Question: I downloaded the "Microsoft CodeLens Code Health Indicator" VS 2013 extension ( <URL>
...and opened a simple utility. The score of my methods ran from a low of 52 to a high of 92.
The Microsoft-written method was the only one with a higher score.
'''
1 reference | maintainability 94
public Form1()
{
InitializeComponent();
}
'''
Commenting out "InitializeComponent();" raised the maintainability to the max (100), but of course, in this case at least, the ultimate in maintainability is also the negative ultimate in usability.
Is there any way to get a score of 100 on useful code?
## UPDATE
Here's some code ranked 100% maintainable:

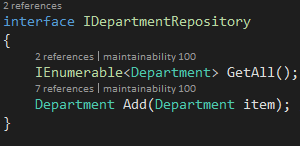
Answer: According to Microsoft's Dev Network, that maintainability reading is rated on a scale of:
- - -
Having code within the 90's is already very good code, I believe if you are at 100 then you aren't really working with anything.
As far as "Can you have usable code" with 100, I would say no initially, but I suppose it could be possible that something useful could exist.
<URL>